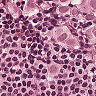
Metastatic tissue present: yes